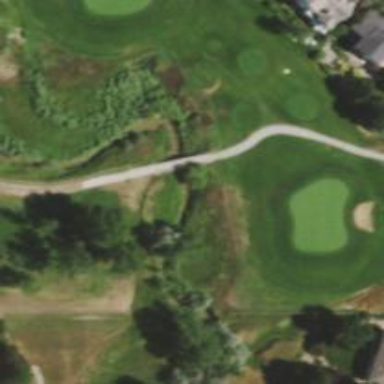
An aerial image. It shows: Path designated as golf cartpath. It is specifically marked as Golf Cart path.